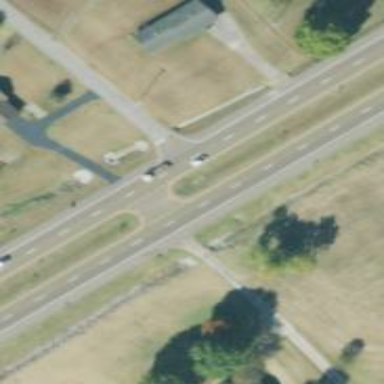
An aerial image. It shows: Asphalt dual carriageway at the trunk highway level.